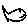
Label: fish